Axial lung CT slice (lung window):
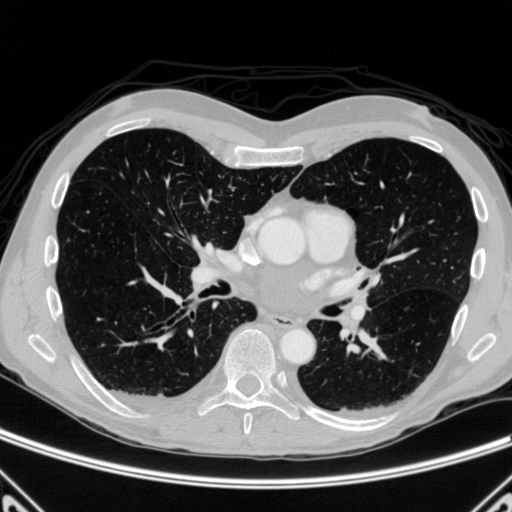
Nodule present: no